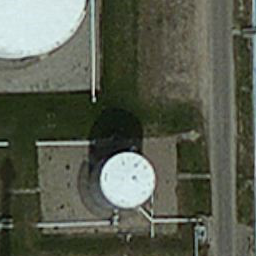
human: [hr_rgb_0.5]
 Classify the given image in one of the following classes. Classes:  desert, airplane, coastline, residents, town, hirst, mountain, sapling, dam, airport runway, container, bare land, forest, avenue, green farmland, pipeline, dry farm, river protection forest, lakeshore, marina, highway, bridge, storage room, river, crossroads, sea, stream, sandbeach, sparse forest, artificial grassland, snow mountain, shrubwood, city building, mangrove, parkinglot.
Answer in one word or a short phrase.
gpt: storage room